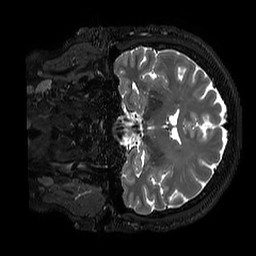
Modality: T2w
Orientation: coronal
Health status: ill
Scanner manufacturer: philips
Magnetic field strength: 3 T
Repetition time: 2.5 s
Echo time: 0.331 s